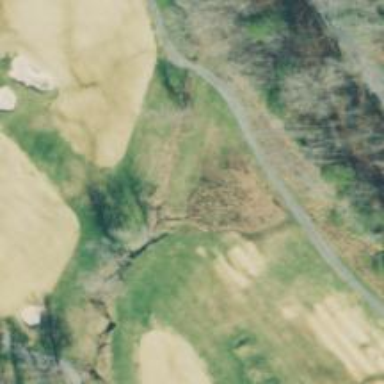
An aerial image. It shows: Rough area in golf course.